Question: Hey guys I am trying to get multiple layouts previews for a single app in the Graphical view in eclipse for android. like how our layour would look on different screen sizes.
here is how it looks

Hope someone will help me out with this...
Also I have searched here before posting but didnt get it so dont down rate please.
Thanks
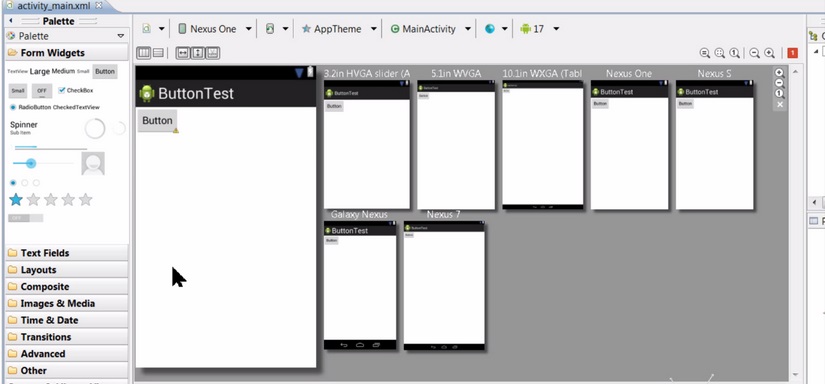
Answer: In the image below, click where the arrow is pointing to and select "Preview All Screen Sizes"

I guess that's a little hard to see but its the little page icon right next to "Pallete" on the top-left. Its the layout configuration drop-down.